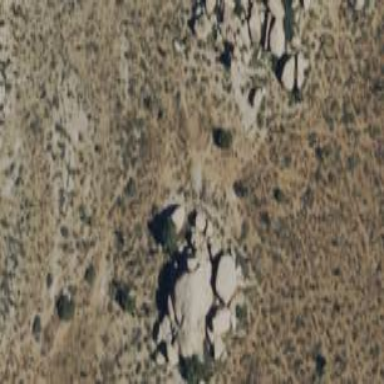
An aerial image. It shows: Landscape dominated by bare rock.